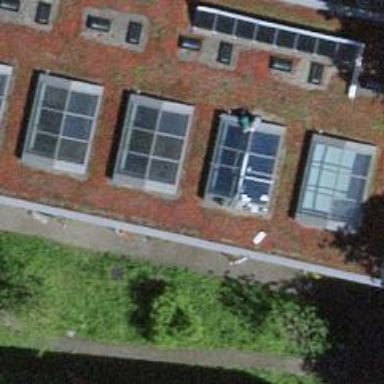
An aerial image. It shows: Terrace building.